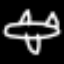
Label: airplane